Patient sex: M
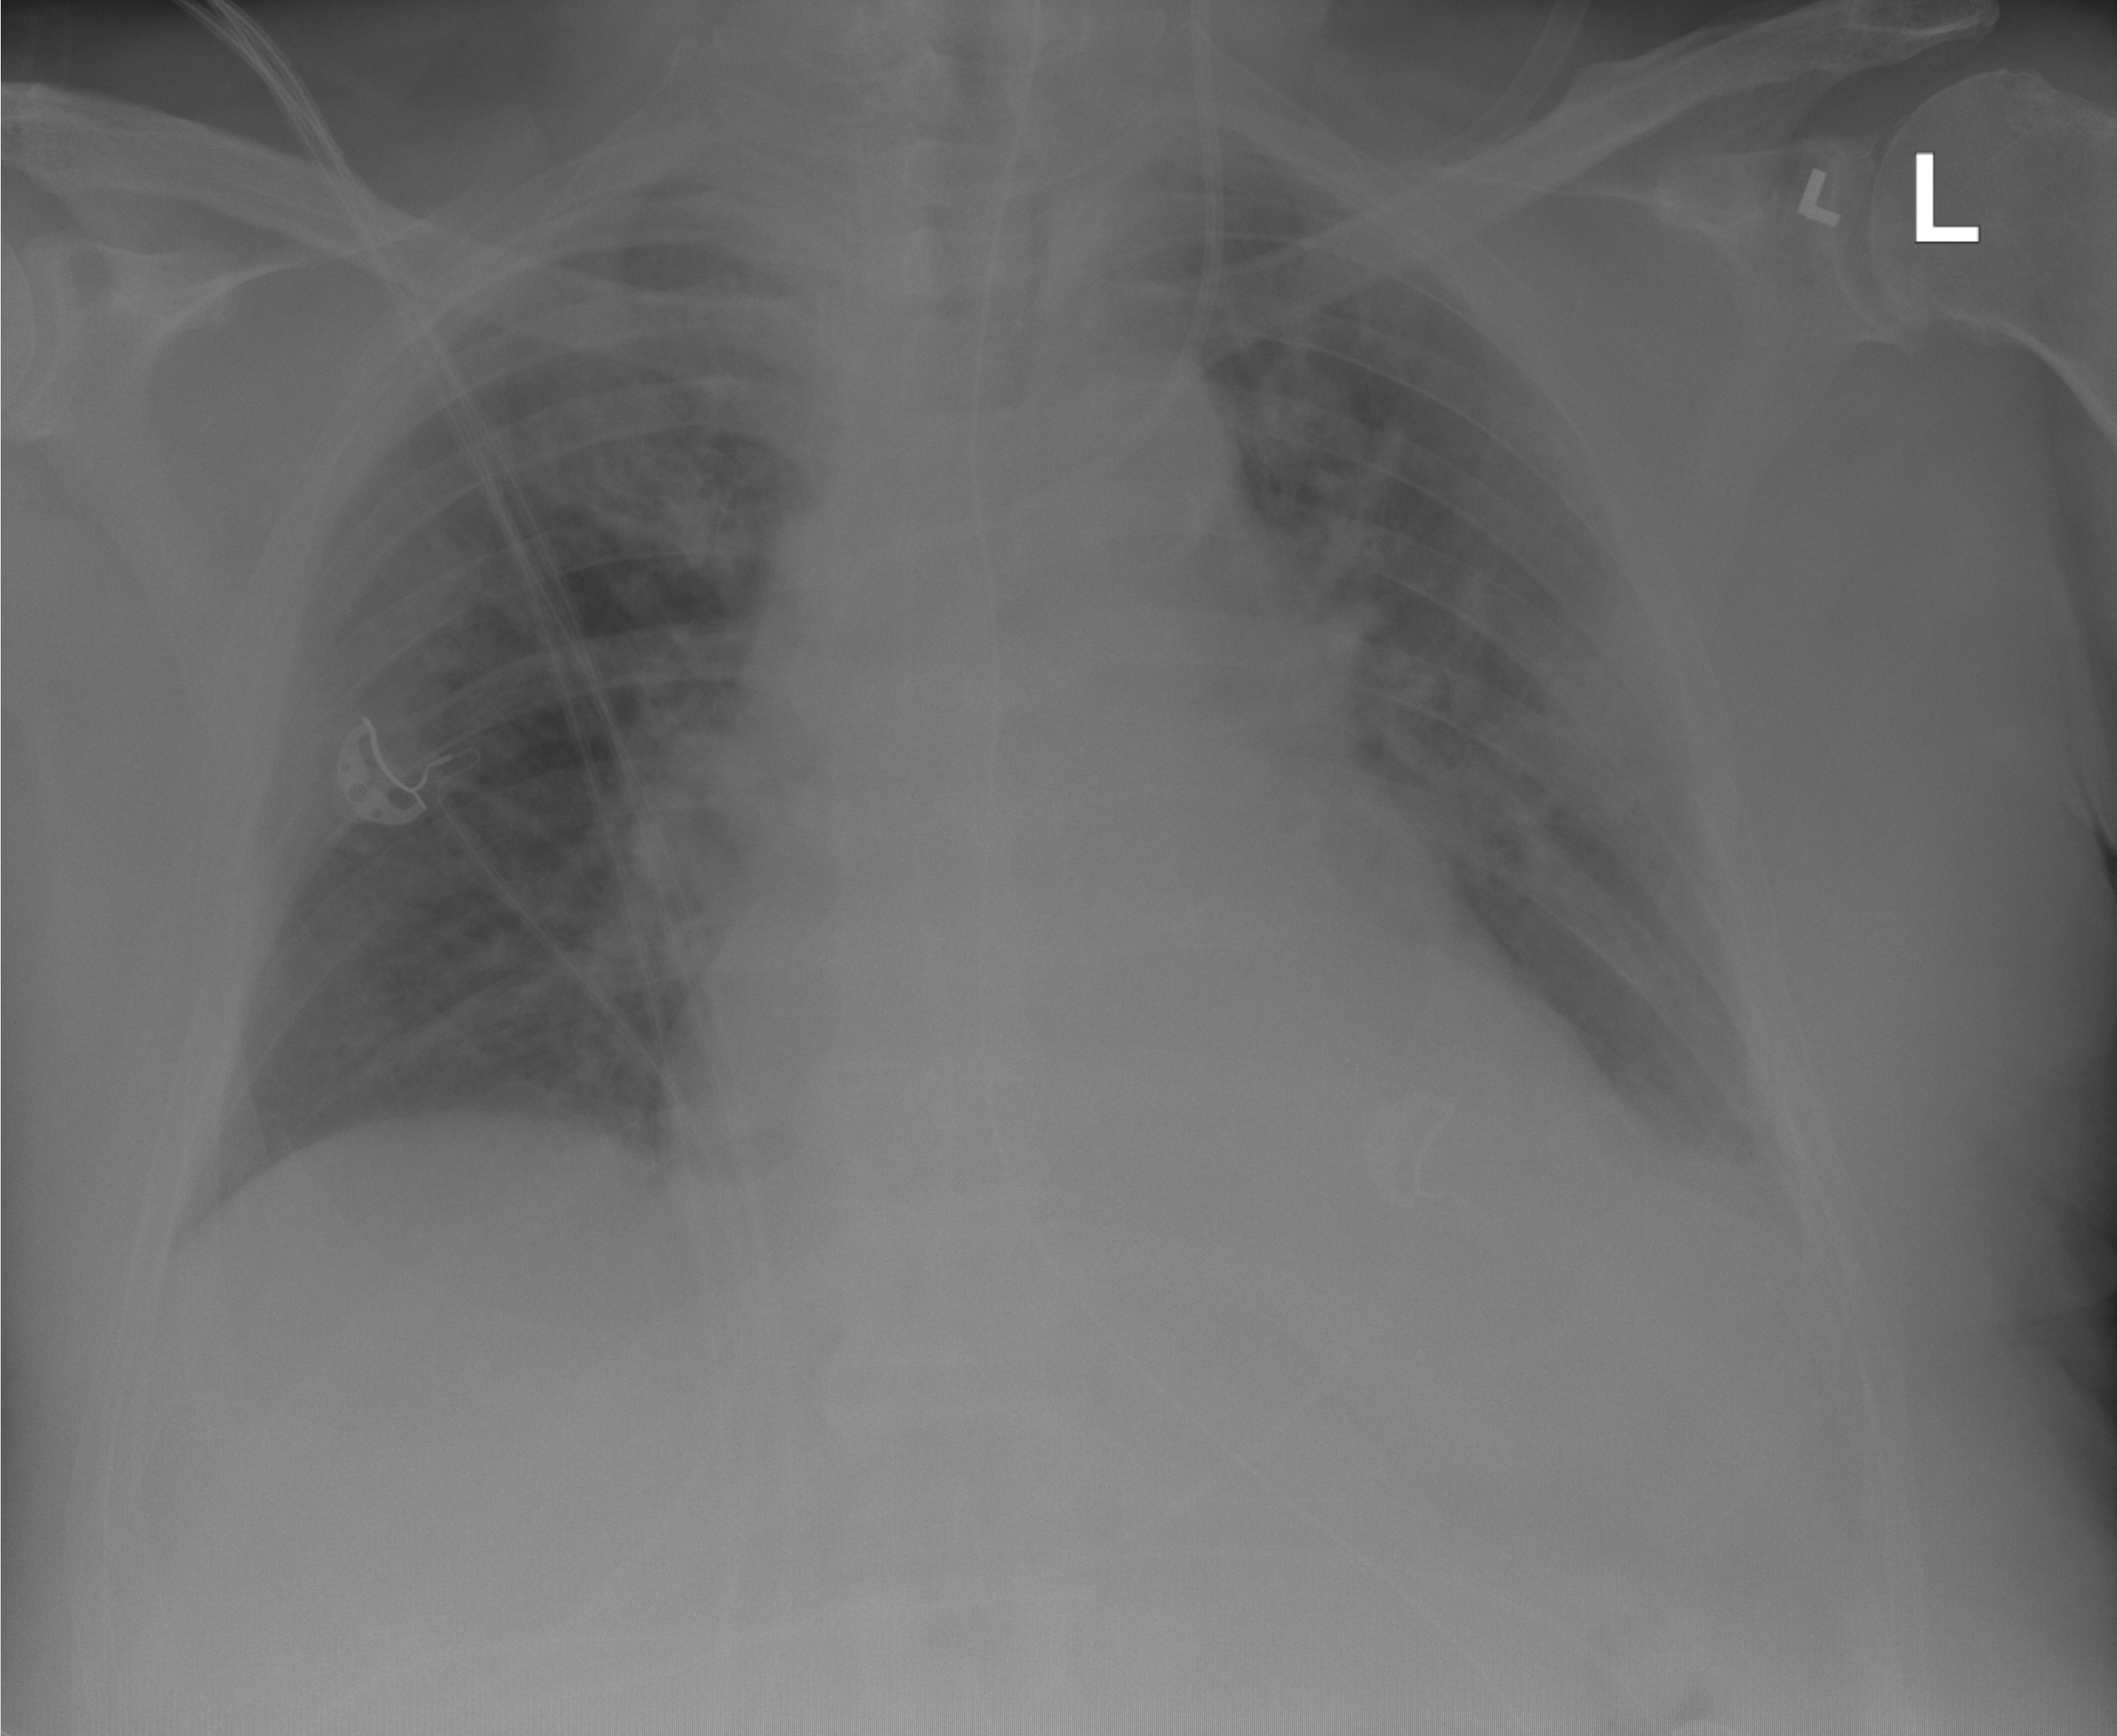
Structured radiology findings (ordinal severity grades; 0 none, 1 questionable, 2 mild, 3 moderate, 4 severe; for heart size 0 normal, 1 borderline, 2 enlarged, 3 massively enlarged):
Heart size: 2
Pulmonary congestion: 2
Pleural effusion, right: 0
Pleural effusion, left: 2
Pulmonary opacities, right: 1
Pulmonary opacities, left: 1
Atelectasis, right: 0
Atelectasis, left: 0